Question: How can I make a breadcrumb in pure HTML/CSS like this:

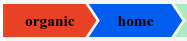
Answer: This css will help
'''
/*custom font*/
@import url(https://fonts.googleapis.com/css?family=Merriweather+Sans);
* {margin: 0; padding: 0;}
html, body {min-height: 100%;}
body {
text-align: center;
padding-top: 100px;
background: #689976;
background: linear-gradient(#689976, #ACDACC);
font-family: 'Merriweather Sans', arial, verdana;
}
.breadcrumb {
/*centering*/
display: inline-block;
box-shadow: 0 0 15px 1px rgba(0, 0, 0, 0.35);
overflow: hidden;
border-radius: 5px;
/*Lets add the numbers for each link using CSS counters. flag is the name of the counter. to be defined using counter-reset in the parent element of the links*/
counter-reset: flag;
}
.breadcrumb a {
text-decoration: none;
outline: none;
display: block;
float: left;
font-size: 12px;
line-height: 36px;
color: white;
/*need more margin on the left of links to accomodate the numbers*/
padding: 0 10px 0 60px;
background: #666;
background: linear-gradient(#666, #333);
position: relative;
}
/*since the first link does not have a triangle before it we can reduce the left padding to make it look consistent with other links*/
.breadcrumb a:first-child {
padding-left: 46px;
border-radius: 5px 0 0 5px; /*to match with the parent's radius*/
}
.breadcrumb a:first-child:before {
left: 14px;
}
.breadcrumb a:last-child {
border-radius: 0 5px 5px 0; /*this was to prevent glitches on hover*/
padding-right: 20px;
}
/*hover/active styles*/
.breadcrumb a.active, .breadcrumb a:hover{
background: #333;
background: linear-gradient(#333, #000);
}
.breadcrumb a.active:after, .breadcrumb a:hover:after {
background: #333;
background: linear-gradient(135deg, #333, #000);
}
/*adding the arrows for the breadcrumbs using rotated pseudo elements*/
.breadcrumb a:after {
content: '';
position: absolute;
top: 0;
right: -18px; /*half of square's length*/
/*same dimension as the line-height of .breadcrumb a */
width: 36px;
height: 36px;
/*as you see the rotated square takes a larger height. which makes it tough to position it properly. So we are going to scale it down so that the diagonals become equal to the line-height of the link. We scale it to 70.7% because if square's:
length = 1; diagonal = (1^2 + 1^2)^0.5 = 1.414 (pythagoras theorem)
if diagonal required = 1; length = 1/1.414 = 0.707*/
transform: scale(0.707) rotate(45deg);
/*we need to prevent the arrows from getting buried under the next link*/
z-index: 1;
/*background same as links but the gradient will be rotated to compensate with the transform applied*/
background: #666;
background: linear-gradient(135deg, #666, #333);
/*stylish arrow design using box shadow*/
box-shadow:
2px -2px 0 2px rgba(0, 0, 0, 0.4),
3px -3px 0 2px rgba(255, 255, 255, 0.1);
/*
5px - for rounded arrows and
50px - to prevent hover glitches on the border created using shadows*/
border-radius: 0 5px 0 50px;
}
/*we dont need an arrow after the last link*/
.breadcrumb a:last-child:after {
content: none;
}
/*we will use the :before element to show numbers*/
.breadcrumb a:before {
content: counter(flag);
counter-increment: flag;
/*some styles now*/
border-radius: 100%;
width: 20px;
height: 20px;
line-height: 20px;
margin: 8px 0;
position: absolute;
top: 0;
left: 30px;
background: #444;
background: linear-gradient(#444, #222);
font-weight: bold;
}
.flat a, .flat a:after {
background: white;
color: black;
transition: all 0.5s;
}
.flat a:before {
background: white;
box-shadow: 0 0 0 1px #ccc;
}
.flat a:hover, .flat a.active,
.flat a:hover:after, .flat a.active:after{
background: #9EEB62;
}
'''
'''
<!-- a simple div with some links -->
<div class="breadcrumb">
<a href="#" class="active">Browse</a>
<a href="#">Compare</a>
<a href="#">Order Confirmation</a>
<a href="#">Checkout</a>
</div>
<br /><br />
<!-- another version - flat style with animated hover effect -->
<div class="breadcrumb flat">
<a href="#" class="active">Browse</a>
<a href="#">Compare</a>
<a href="#">Order Confirmation</a>
<a href="#">Checkout</a>
</div>
<!-- Prefixfree -->
<script src="http://thecodeplayer.com/uploads/js/prefixfree-1.0.7.js" type="text/javascript" type="text/javascript"></script>
'''
<URL>